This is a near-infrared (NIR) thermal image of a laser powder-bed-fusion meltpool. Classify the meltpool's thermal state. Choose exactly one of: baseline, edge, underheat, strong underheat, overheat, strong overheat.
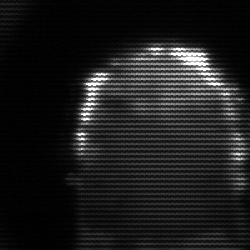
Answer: baseline